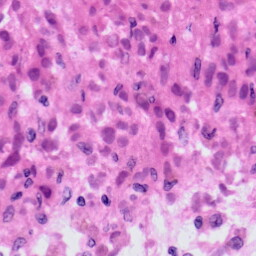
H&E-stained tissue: Skin